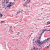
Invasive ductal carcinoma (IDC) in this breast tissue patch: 0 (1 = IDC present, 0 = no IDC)